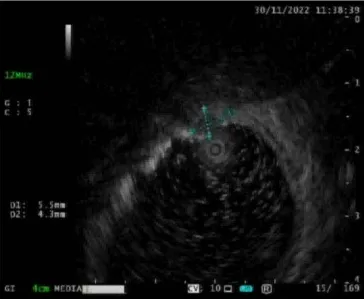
Endoscopic ultrasonography and resected lesions. (A,B) Endoscopic ultrasonography shows two hypoechoic lesions (A measuring 5.5*4.3 mm and B measuring 8.4*6.4 mm) originating from muscularis propria of the duodenal bulb.
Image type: radiology (ultrasound)